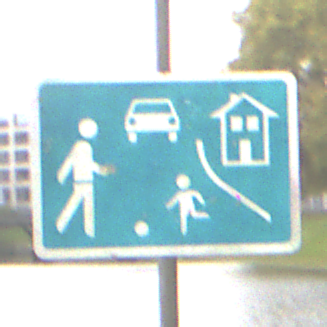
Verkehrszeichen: BeginnVerkehrsberuhigterBereich
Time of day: MorningAfternoon
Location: Outdoor (Nature)
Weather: Overcast
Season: Autumn
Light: Natural